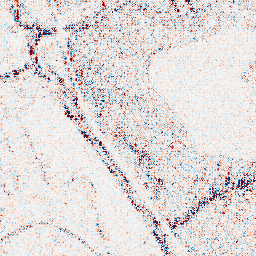
Category: wavelet
Decomposition family: wavelet_dwt
Decomposition parameters: wavelet: coif2
level: 1
Upsampling method: bspline
Upsampling parameters: scale: 4
Upsampling scale: 4